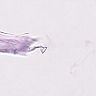
Metastatic tissue present: no